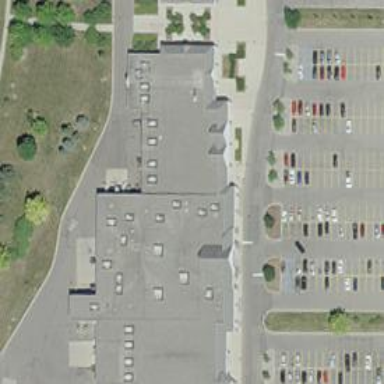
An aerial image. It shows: Veterinary facility.